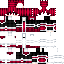
A male human skin with dark skin, wearing brown long hair dressed in a red hoodie and red pants, featuring a closed mouth.